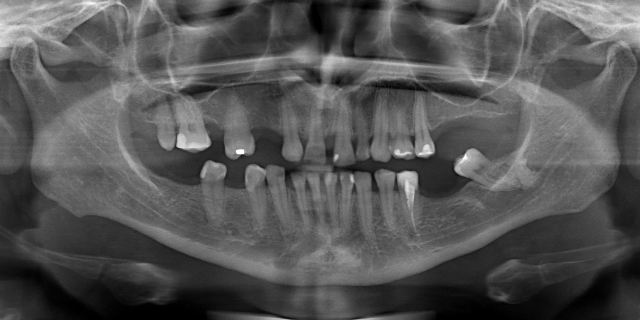
adult